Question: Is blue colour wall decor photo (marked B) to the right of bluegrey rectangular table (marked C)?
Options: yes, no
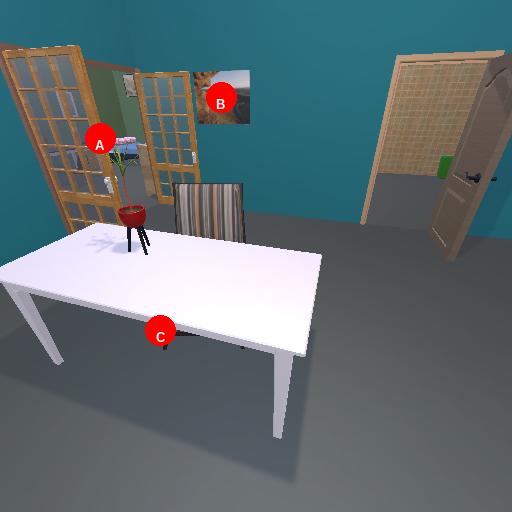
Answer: yes